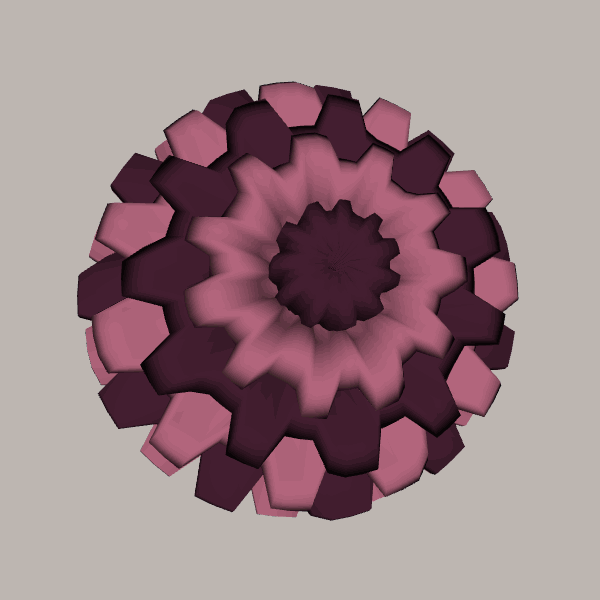
Background: light